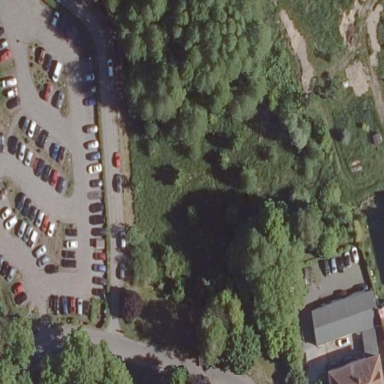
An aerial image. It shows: Paved parking area.